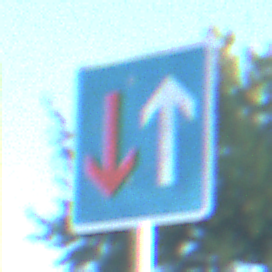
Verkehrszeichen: VorrangVorGegenverkehr
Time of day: MorningAfternoon
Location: Outdoor (Nature)
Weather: Clear
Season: NotSpecified
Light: Natural